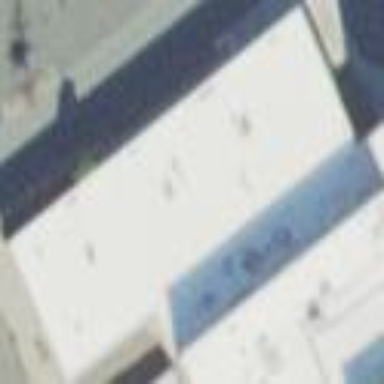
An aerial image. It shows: Car repair shop located within building.